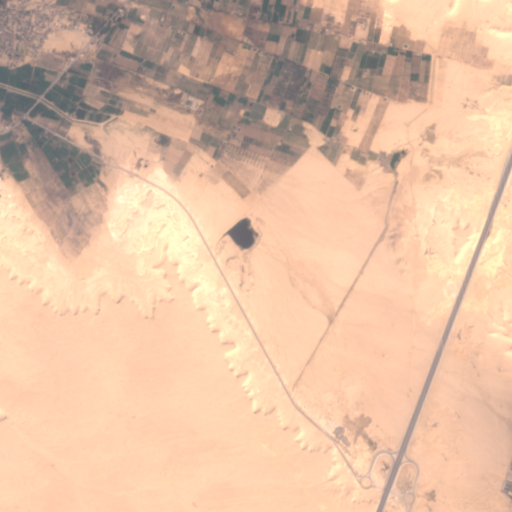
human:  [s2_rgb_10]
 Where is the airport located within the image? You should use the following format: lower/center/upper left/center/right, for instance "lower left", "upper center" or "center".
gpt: There is no airport in the image.